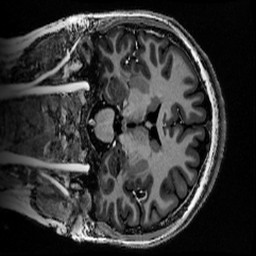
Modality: MP2RAGE
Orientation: coronal
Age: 22
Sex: female
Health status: healthy